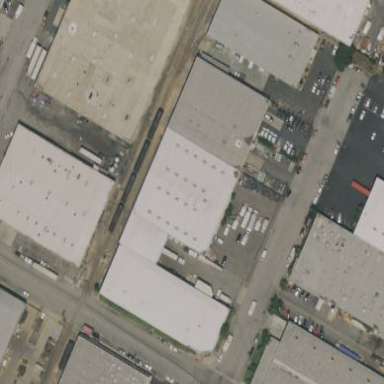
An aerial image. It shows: Warehouse building.